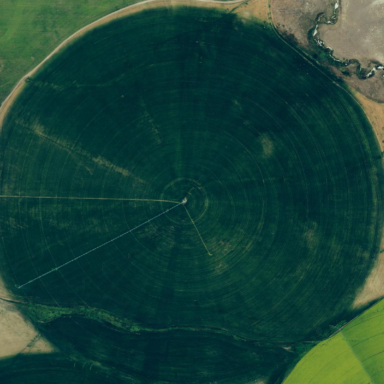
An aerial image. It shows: Farmland with pivot irrigation system.